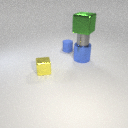
large blue metal cylinder below large green metal cube